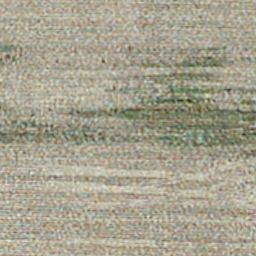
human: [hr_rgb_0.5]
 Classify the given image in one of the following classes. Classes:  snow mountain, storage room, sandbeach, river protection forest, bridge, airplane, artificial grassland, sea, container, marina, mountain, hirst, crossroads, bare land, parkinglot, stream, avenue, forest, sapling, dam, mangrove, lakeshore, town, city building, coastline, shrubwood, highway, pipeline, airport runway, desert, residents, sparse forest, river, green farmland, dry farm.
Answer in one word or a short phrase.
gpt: dry farm